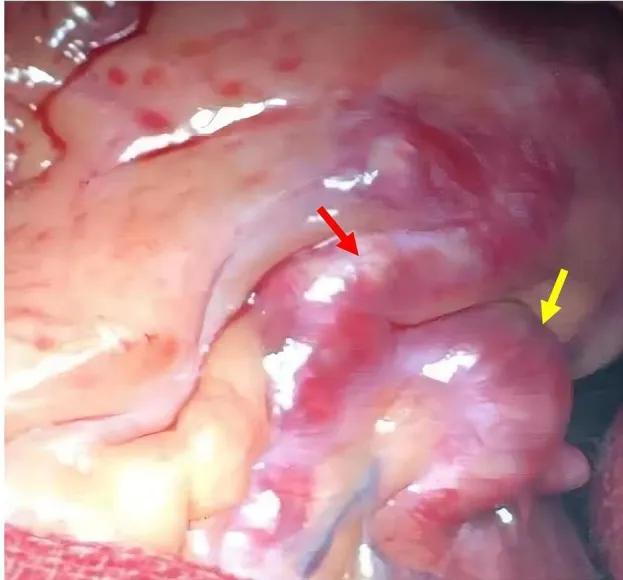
Huge coronary aneurysm observed during coronary artery bypass grafting (CABG) surgery; left anterior descending (LAD) aneurysm (red arrow); D1 aneurysm (yellow arrow).
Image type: medical_photograph (other_medical_photograph)